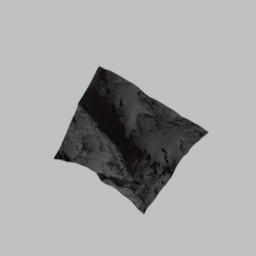
Label: nature